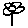
Label: flower